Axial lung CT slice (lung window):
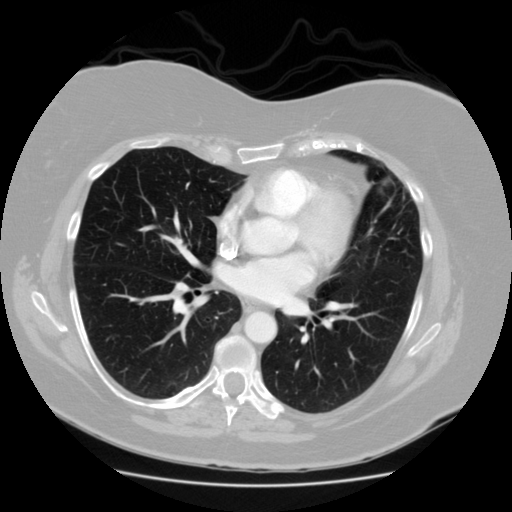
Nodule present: no